Question: I have relative layout. How I can do grouped vertical align as this:

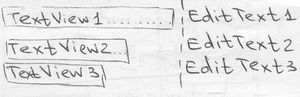
Answer: Thanks, but I think your way is not right for me. I do not show at picture, but some edittext can have more than one line height.
Now what I do. I iterator all textviews, find biggest width and set for all them this width.